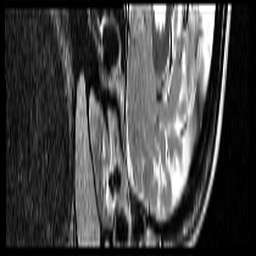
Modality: T2w
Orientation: sagittal
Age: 40
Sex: female
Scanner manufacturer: siemens
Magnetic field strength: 3 T
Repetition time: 7 s
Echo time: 0.085 s